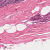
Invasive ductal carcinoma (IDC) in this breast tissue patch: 0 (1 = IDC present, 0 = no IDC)